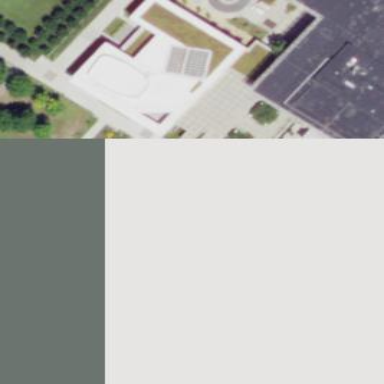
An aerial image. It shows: Library building.